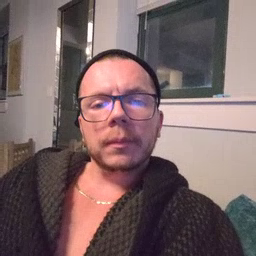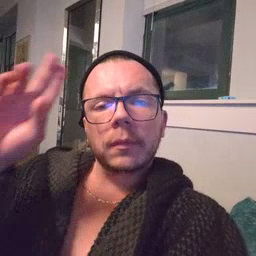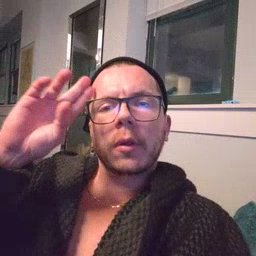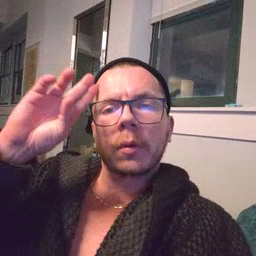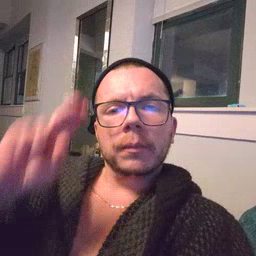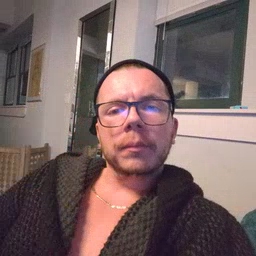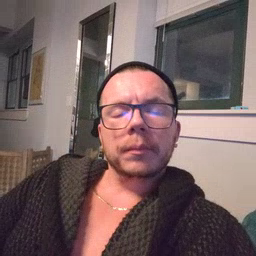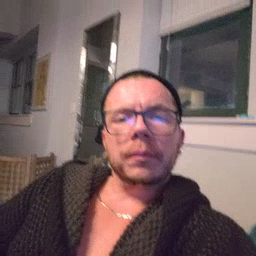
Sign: uncle